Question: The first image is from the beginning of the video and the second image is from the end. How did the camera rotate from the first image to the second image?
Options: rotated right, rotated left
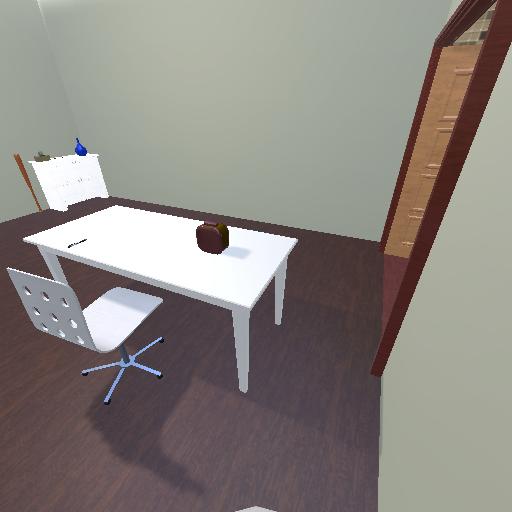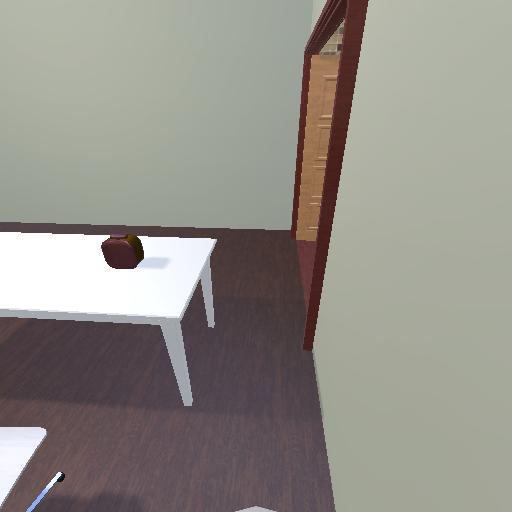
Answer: rotated right